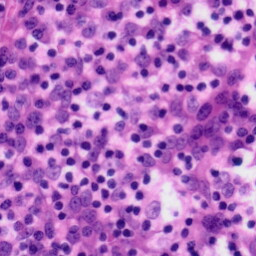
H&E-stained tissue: Tonsil